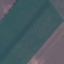
Label: AnnualCrop